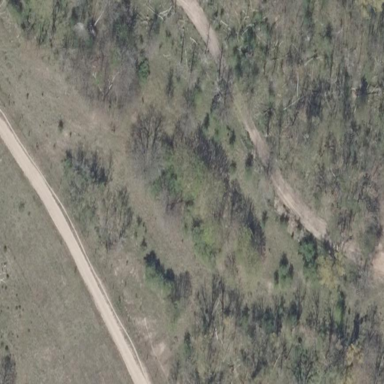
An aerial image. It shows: Patch of scrub vegetation.